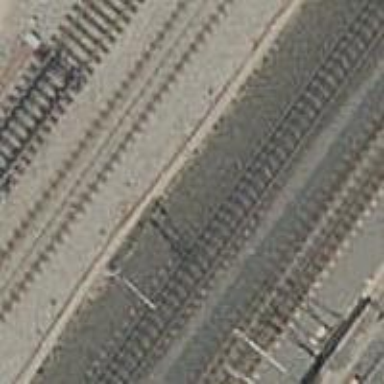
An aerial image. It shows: Railway with electrified contact lines.